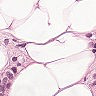
Metastatic tissue present: yes